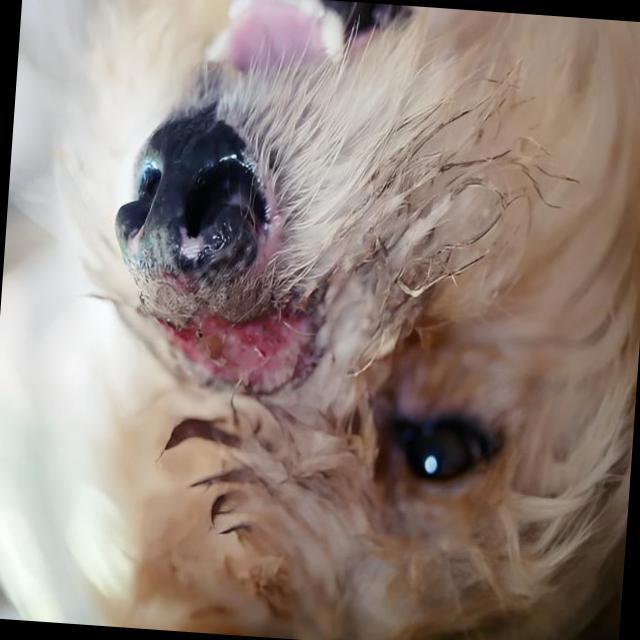
Canine dermatitis — inflammation of the skin presenting with erythema, pruritus, papules, and excoriation. May be allergic, contact, or atopic in origin.